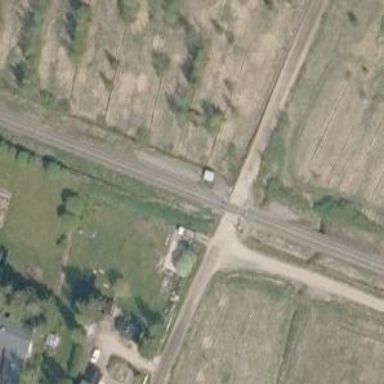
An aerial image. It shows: Level crossing with lights and saltire.